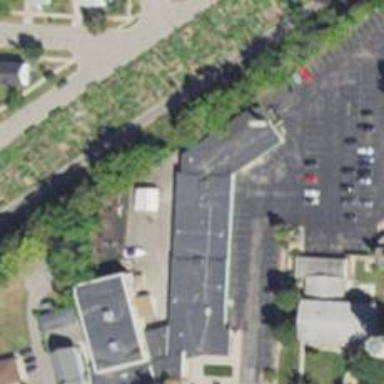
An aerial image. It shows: School building.